Question: I am using and to read data from .doc file and then save these content to a text file (This is required by my Project). My .doc file have some tables and I need to read each row and column in such tables.
The reading operations were executed successfully, but the data contains some strange characters (like square ones) as in the attached image

Here is the code I used:
'''
private void btnRead_Click(object sender, EventArgs e)
{
try
{
Microsoft.Office.Interop.Word.ApplicationClass wordObject = new ApplicationClass();
object file = textBox1.Text; //this is the path
object nullobject = System.Reflection.Missing.Value;
Microsoft.Office.Interop.Word.Document docs = wordObject.Documents.Open
(ref file, ref nullobject, ref nullobject, ref nullobject,
ref nullobject, ref nullobject, ref nullobject, ref nullobject,
ref nullobject, ref nullobject, ref nullobject, ref nullobject,
ref nullobject, ref nullobject, ref nullobject, ref nullobject);
docs.ActiveWindow.Selection.WholeStory();
docs.ActiveWindow.Selection.Copy();
IDataObject data = Clipboard.GetDataObject();
String allData = "";
for (int t = 1; t < docs.Tables.Count; t++ )
{
Table tbl = docs.Tables[t];
for (int r = 1; r < tbl.Rows.Count; r++)
{
for (int c = 1; c < 3; c++)
{
allData += tbl.Cell(r, c).Range.FormattedText.Text.Trim() + Environment.NewLine;
}
}
}
txtData.Text = allData;
saveTextFile(allData);
docs.Close(ref nullobject, ref nullobject, ref nullobject);
}
catch (Exception j)
{
MessageBox.Show(j.Message);
}
}
private void saveTextFile(String data)
{
try
{
StreamWriter sw = new StreamWriter(txtOutput.Text.Trim());
sw.WriteLine(data);
sw.Flush();
sw.Close();
}
catch (Exception ex)
{
MessageBox.Show(ex.StackTrace);
}
}
'''
Does anyone have any ideas how can I remove such strange characters, please?
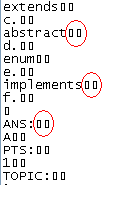
Answer: Well, I'm not very familiar with the doc format specifically, but those boxes (the "strange characters") are generally displayed when there is a character present that is outside of the printable character set. In this case, since there are always two of them at the end of a line, it might be related to newline characters in the document (or some newline-related parsing error), like
.
is commonly present in many Windows-formatted documents, though whether this is the case in .doc documents is beyond my expertise.
Of course, removing them should be relatively trivial if you're happy to hack it. You could simply add a check that just deletes the last two characters of every line. It's not pretty (and I'd probably recommend against it just on principle) but it appears that it would work.